Question: I have 2 rays, defined by a common point and a direction vector and I want to find the point at which the normals of the 2 rays intersect at a given distance along the normals and the distance along the rays these normals start at.

So in this system, A is the common point of the two rays, B and C are the direction vectors, and D and E are the length of the normal vectors.
I want to find the three ? points.
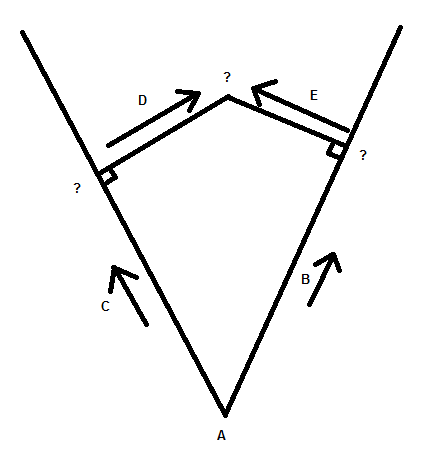
Answer: Here's my idea
First, define a line that is parallel to the existing line, that is, through A oriented along vector B, but is offset by vector E.
Define a second line that is parallel to the existing line, that is, through A oriented alone vector C, but is offset by vector D.
Find the intersection of these two new lines, this should give you the topmost ? you are looking for.